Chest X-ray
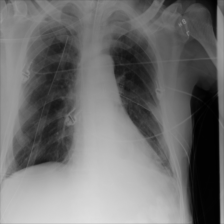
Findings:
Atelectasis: negative
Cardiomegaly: negative
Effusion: negative
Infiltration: negative
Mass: negative
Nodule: negative
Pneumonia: negative
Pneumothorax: negative
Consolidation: negative
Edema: negative
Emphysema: negative
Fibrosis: negative
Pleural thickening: negative
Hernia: negative